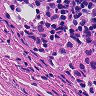
Metastatic tissue present: no